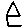
Label: house